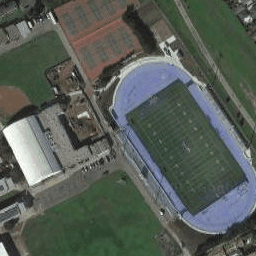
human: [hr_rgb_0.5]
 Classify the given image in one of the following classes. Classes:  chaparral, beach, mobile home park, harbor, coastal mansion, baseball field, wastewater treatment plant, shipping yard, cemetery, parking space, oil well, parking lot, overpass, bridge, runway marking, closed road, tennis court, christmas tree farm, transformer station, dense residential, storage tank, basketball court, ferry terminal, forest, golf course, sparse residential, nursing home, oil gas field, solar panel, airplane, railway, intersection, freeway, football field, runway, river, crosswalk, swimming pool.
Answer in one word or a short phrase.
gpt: football field